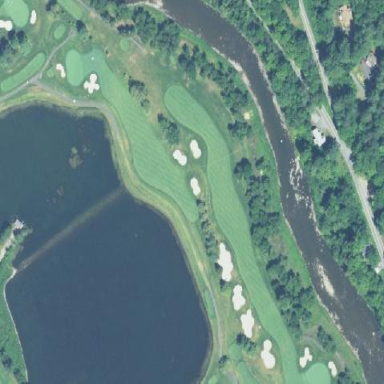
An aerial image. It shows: Grassy area designated as golf fairway.